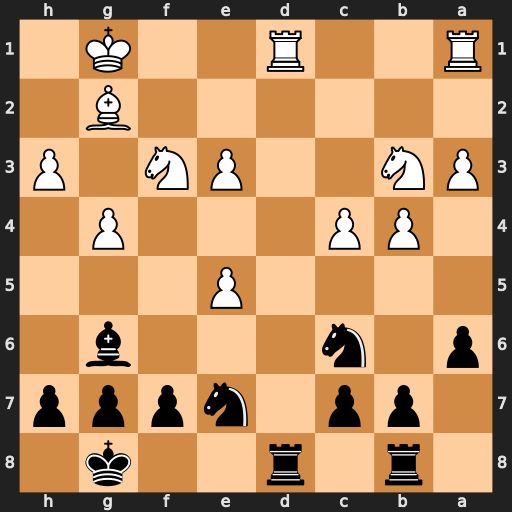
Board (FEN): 1r1r2k1/1pp1nppp/p1n3b1/4P3/1PP3P1/PN2PN1P/6B1/R2R2K1
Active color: b
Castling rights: -
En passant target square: -
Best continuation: Rxd1+ Rxd1 Bc2 Rd7 Bxb3